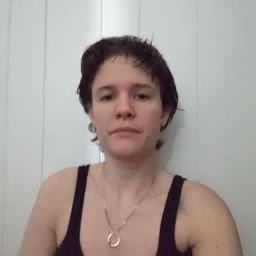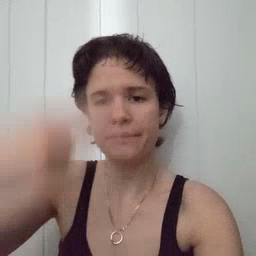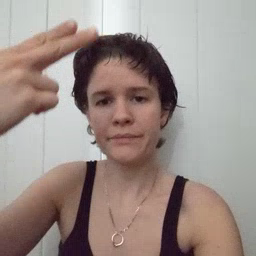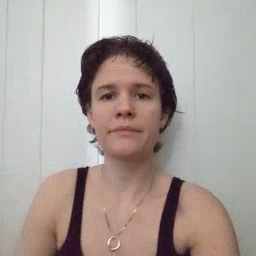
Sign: high